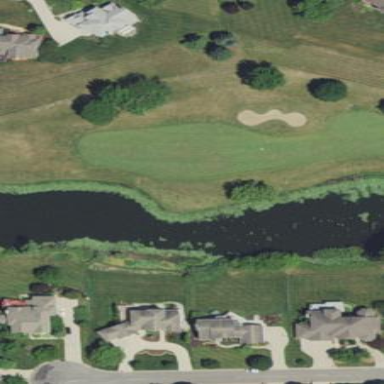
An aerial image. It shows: Scenic view of water hazard on golf course. The natural water feature adds beauty to the landscape.